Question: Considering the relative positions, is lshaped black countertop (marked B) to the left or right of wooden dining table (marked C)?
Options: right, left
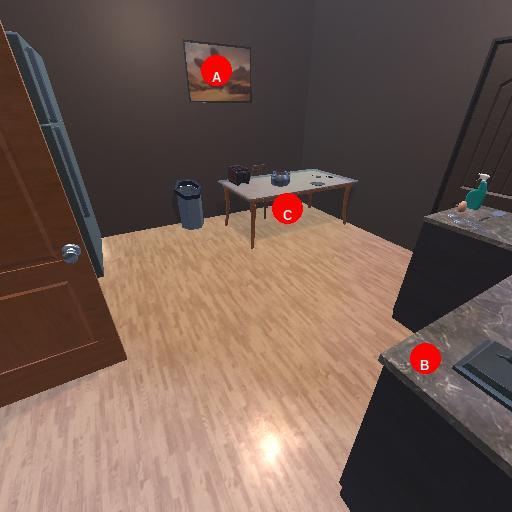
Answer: right